Question: I have 2 inputs... a text field and a submit button. I'm using custom background-images on both via CSS. The images both have the same height of 18px. In Chrome the button gets displayed slightly lower than the text-field. In firefox, it's spot-on.
The CSS I'm using is:
'''
.search-field {background: url('search-field.png') no-repeat transparent!important; width: 117px!important; height: 18px!important; border: none!important; margin-right: -7px!important; }
.search-button {background: url('search-button.png') no-repeat transparent!important; width: 16px!important; height: 18px!important; border: none!important; text-indent: -9999!important; text-transform: capitalize!important;}
'''
The HTML I'm using is:
'''
<div class="search">
<input class="search-field" type="text" />
<input class="search-button" type="submit" value="" />
</div>
'''
The screenshot below is from Chrome. I seem to be able to correct it in Chrome after tweaking the CSS for the field, but then it breaks in FF the opposite way.

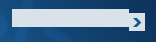
Answer: hope this helps.. Check the fiddle.. <URL>